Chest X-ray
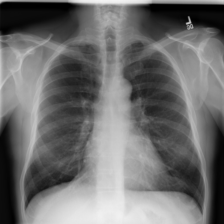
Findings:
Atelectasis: negative
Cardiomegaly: negative
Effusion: negative
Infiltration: negative
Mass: negative
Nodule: negative
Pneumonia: negative
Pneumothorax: negative
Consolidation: negative
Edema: negative
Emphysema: negative
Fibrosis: negative
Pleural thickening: negative
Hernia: negative